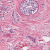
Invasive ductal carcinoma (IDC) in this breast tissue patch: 1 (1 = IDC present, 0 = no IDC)